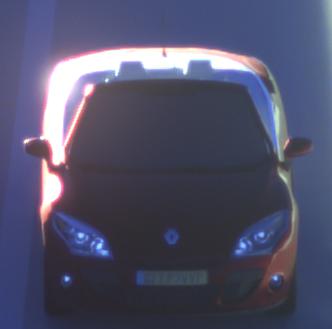
Make: Renault
Model: Mégane Coupé-Cabriolet 1.6 16V 110
Detailed model: Mégane (III) Coupé-Cabriolet
Model produced from: 2010/06
Model produced until: 2013/03
Doors: 2
Color: red
Road condition: dry road
Daytime: sunrise or sunset
Contrast: high contrast